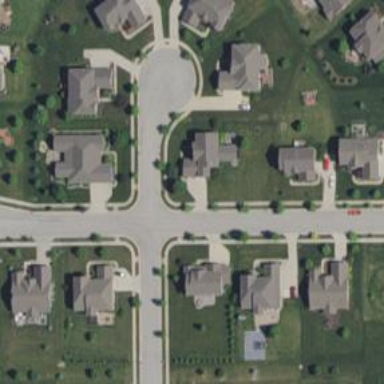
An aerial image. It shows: Residential road.